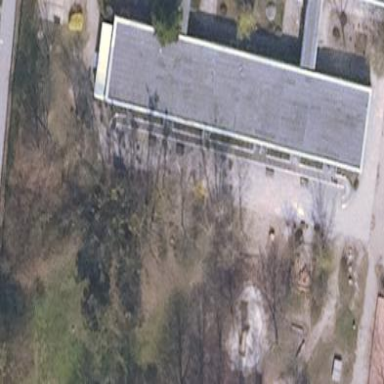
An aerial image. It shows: Kindergarten.